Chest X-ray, PA view. Patient: 58 years old, sex M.
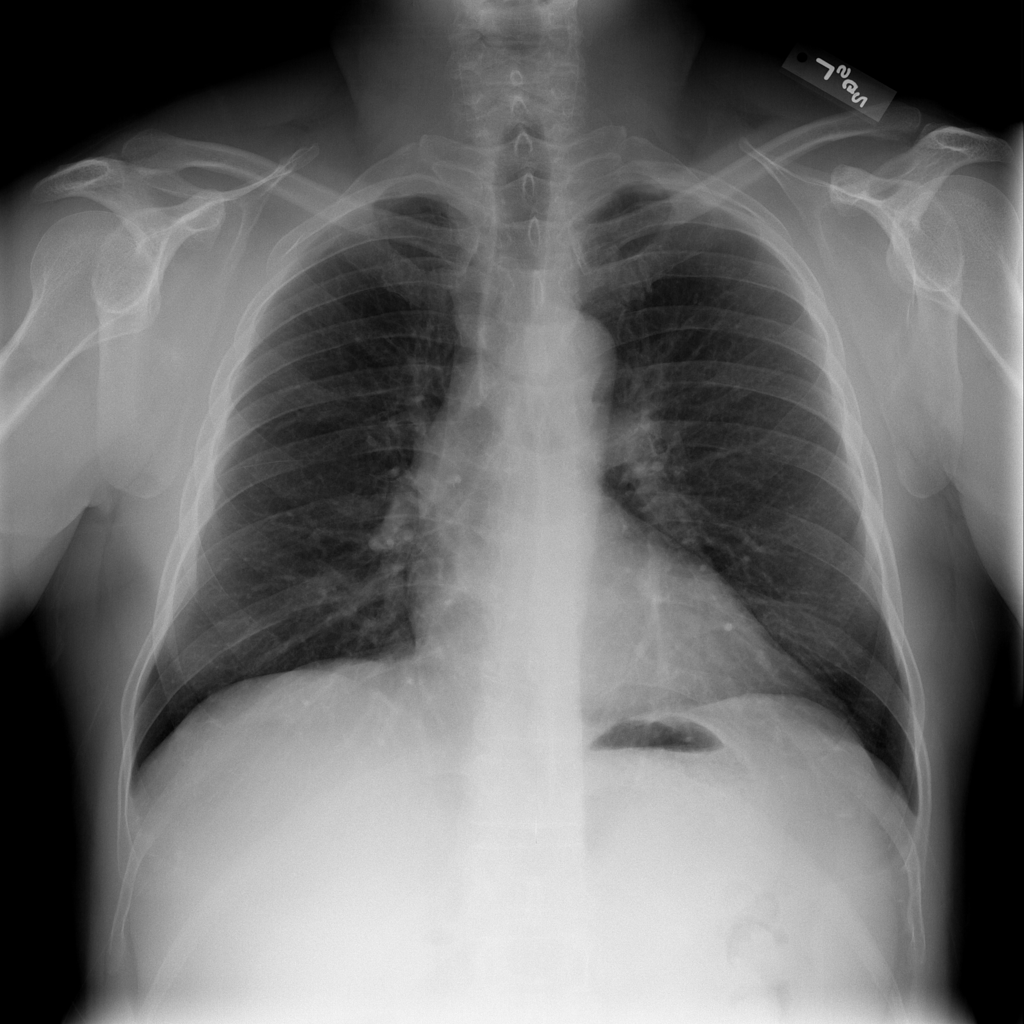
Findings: No Finding